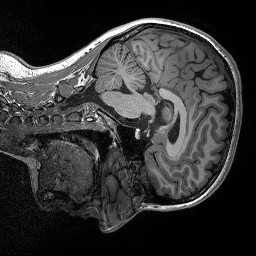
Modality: T1w
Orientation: sagittal
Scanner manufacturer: siemens
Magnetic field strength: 3 T
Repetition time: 2.3 s
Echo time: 0.00298 s